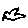
Label: bird